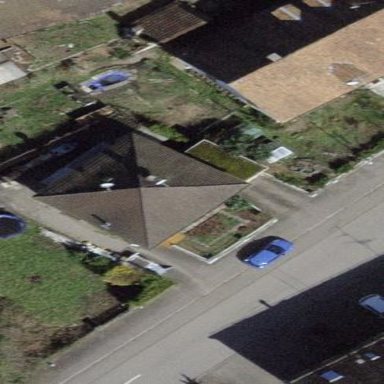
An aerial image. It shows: Hipped roof apartment building.